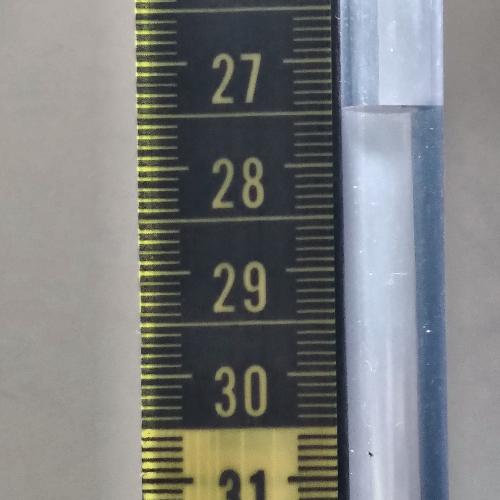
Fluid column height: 27.5 cm